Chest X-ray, PA view. Patient: 51 years old, sex F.
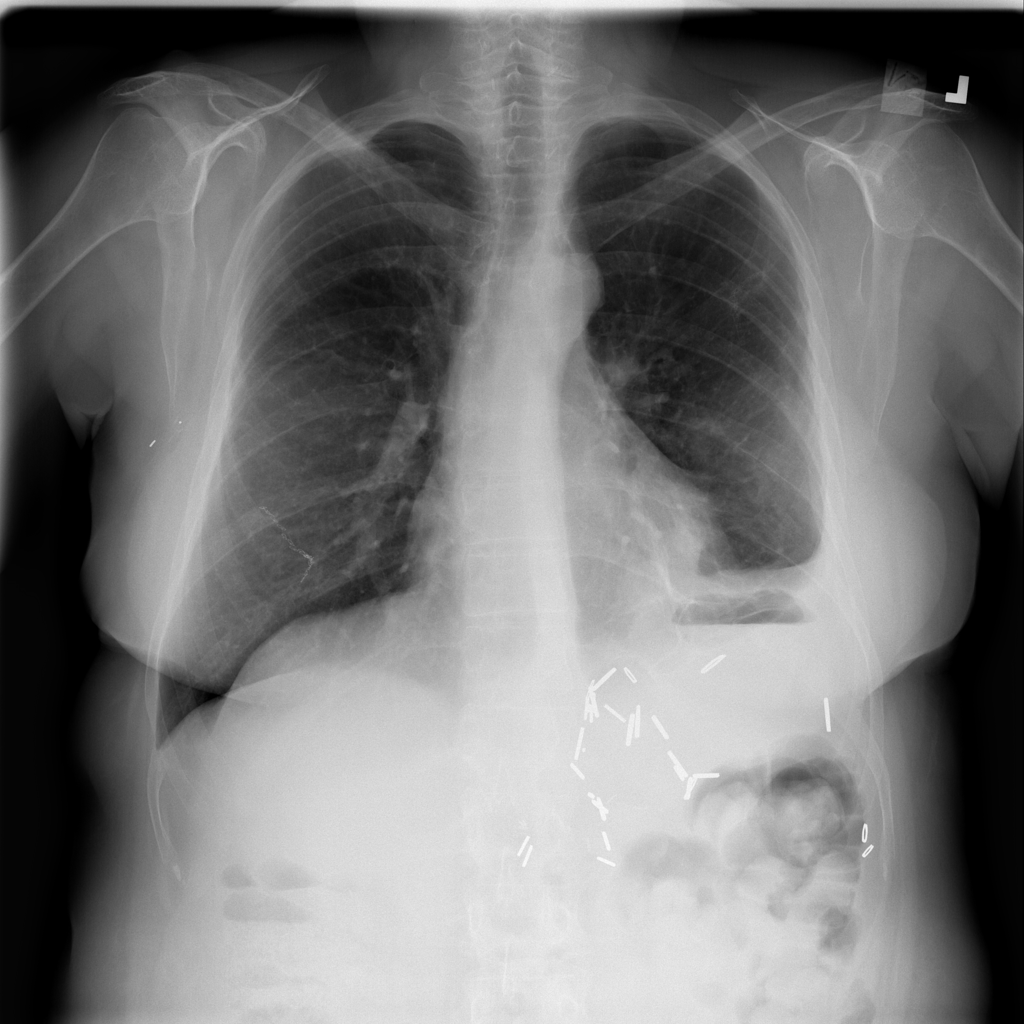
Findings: Mass